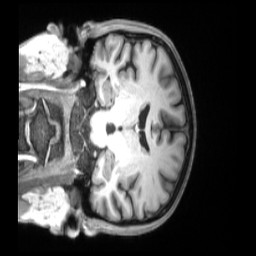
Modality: T1w
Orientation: coronal
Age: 31
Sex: male
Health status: ill
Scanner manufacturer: siemens
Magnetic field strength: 3 T
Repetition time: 2.2 s
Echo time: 0.00157 s